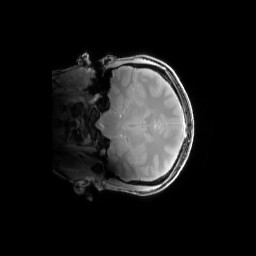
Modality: PDw
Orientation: coronal
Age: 27
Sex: female
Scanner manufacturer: siemens
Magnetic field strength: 6.98 T
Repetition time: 1.3 s
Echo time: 0.00231 s